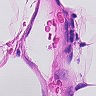
Metastatic tissue present: no